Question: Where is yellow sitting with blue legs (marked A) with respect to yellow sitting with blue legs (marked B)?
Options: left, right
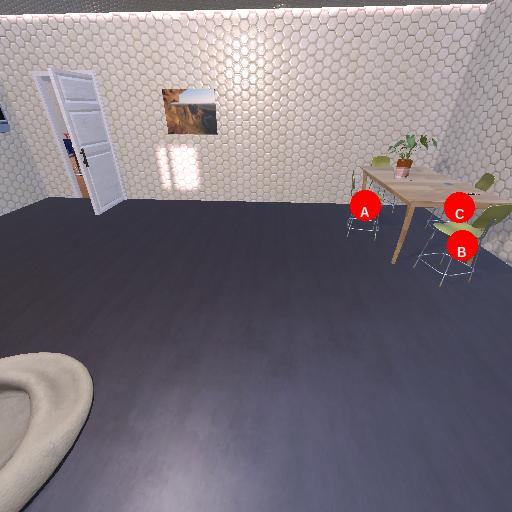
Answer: left